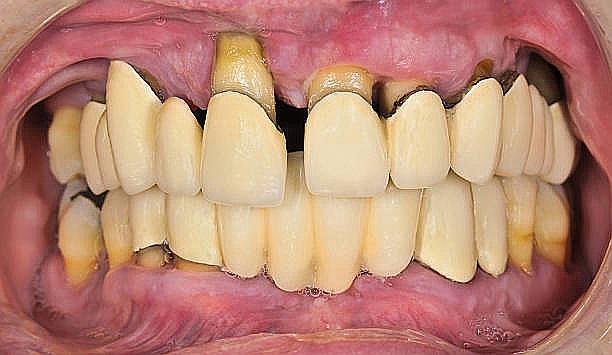
Condition: Calculus